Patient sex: F
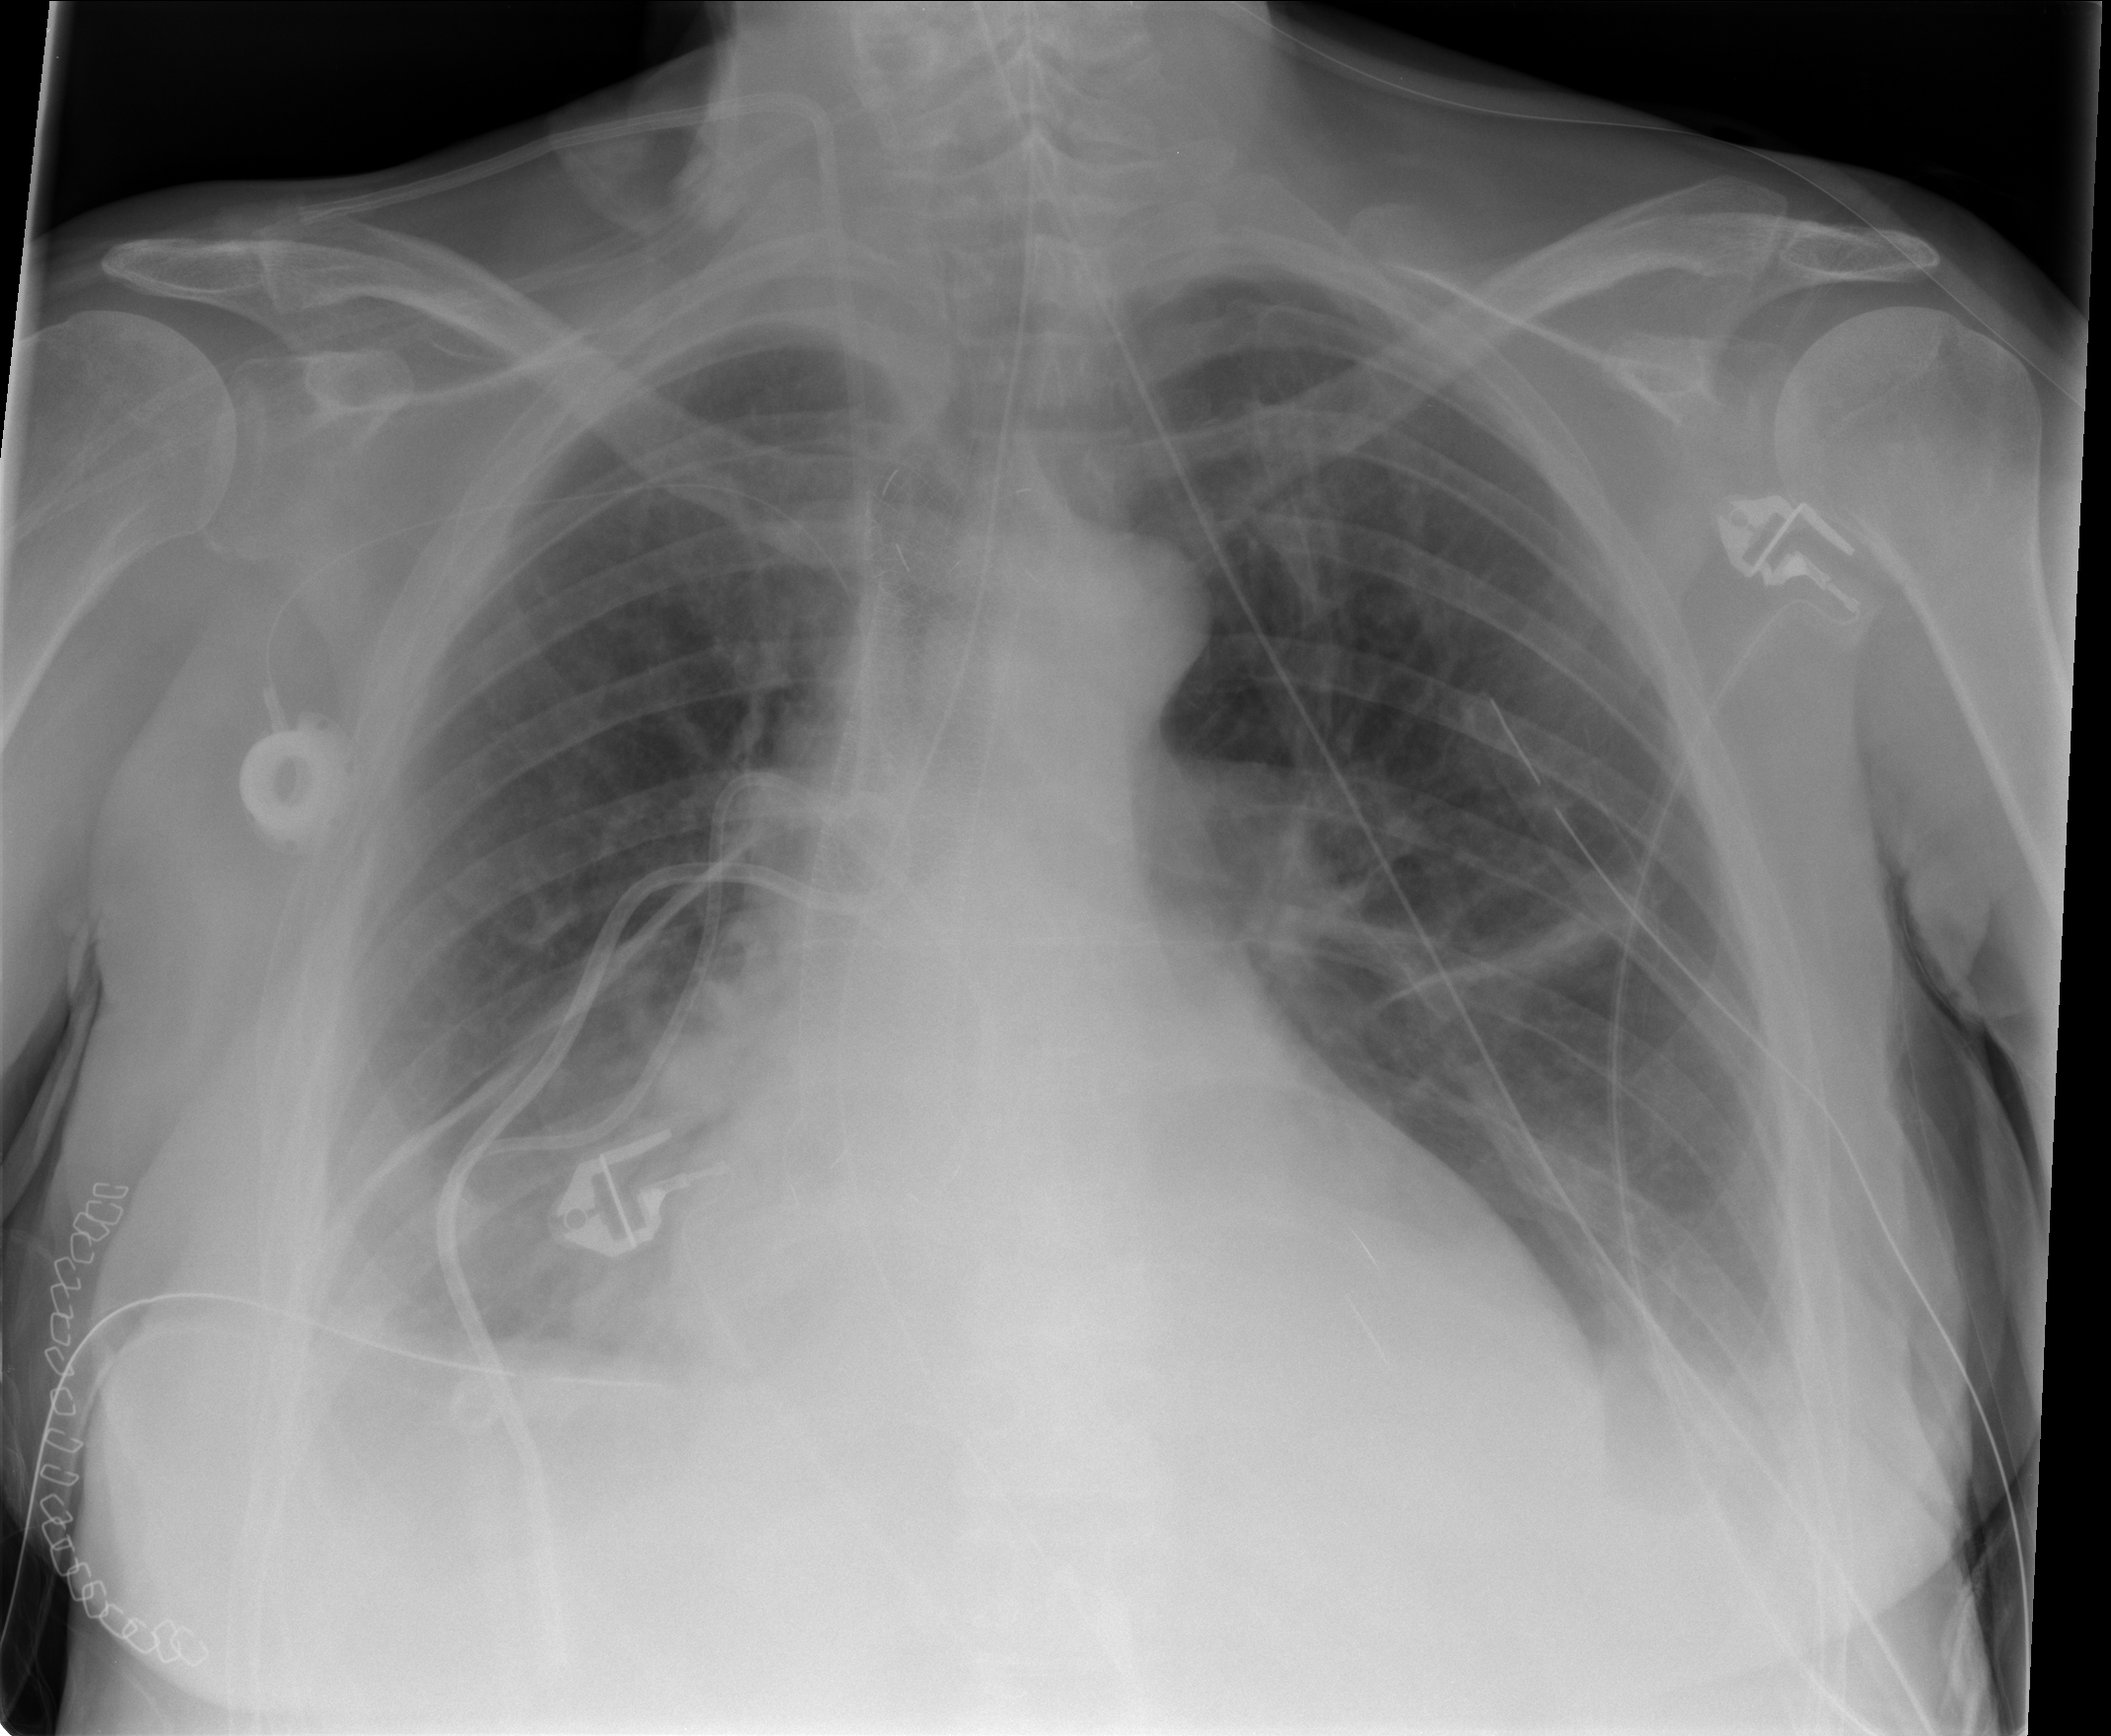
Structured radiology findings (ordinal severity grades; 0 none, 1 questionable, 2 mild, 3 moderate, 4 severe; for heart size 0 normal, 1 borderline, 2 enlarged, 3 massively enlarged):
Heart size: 2
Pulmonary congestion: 2
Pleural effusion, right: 2
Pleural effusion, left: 2
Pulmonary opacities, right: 0
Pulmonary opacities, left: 0
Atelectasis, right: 2
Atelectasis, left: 2